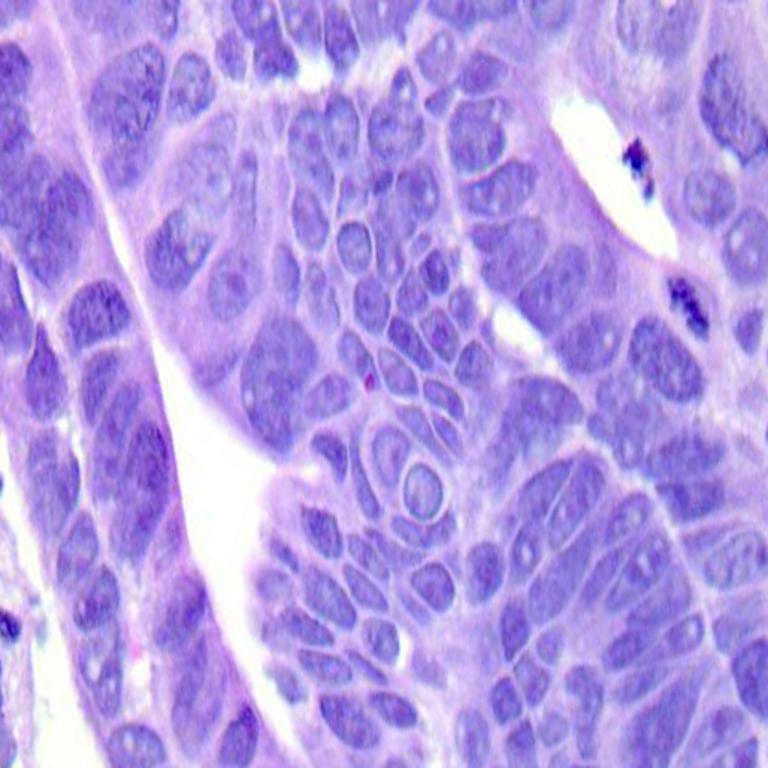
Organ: colon
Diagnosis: adenocarcinomas